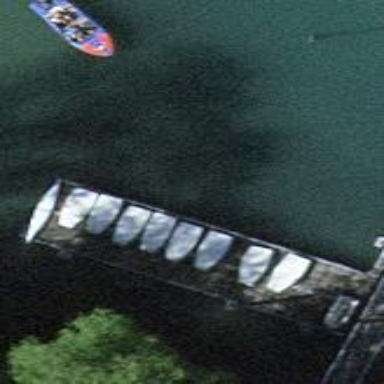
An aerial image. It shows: Man-made pier.